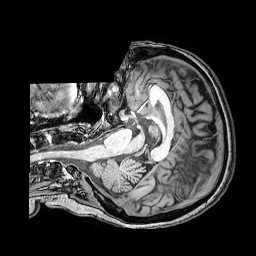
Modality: T1w
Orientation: axial
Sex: female
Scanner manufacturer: philips
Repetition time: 0.008179 s
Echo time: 0.00374 s